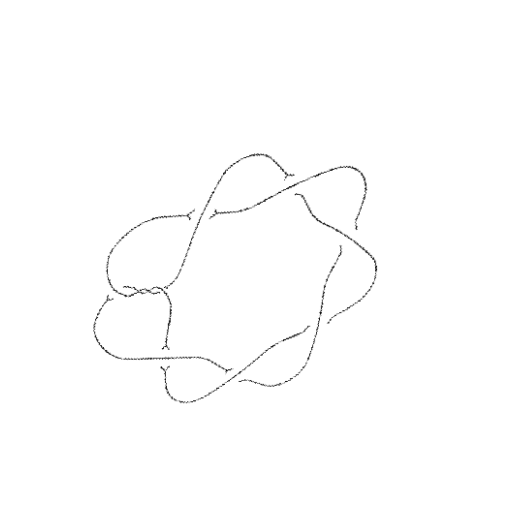
Crossing number: 10